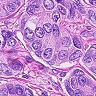
Metastatic tissue present: yes